Interaction volume radius: 10 \u00c5
Interaction volume height: 10 \u00c5
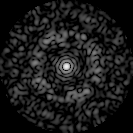
Disorder parameter: 0.8411